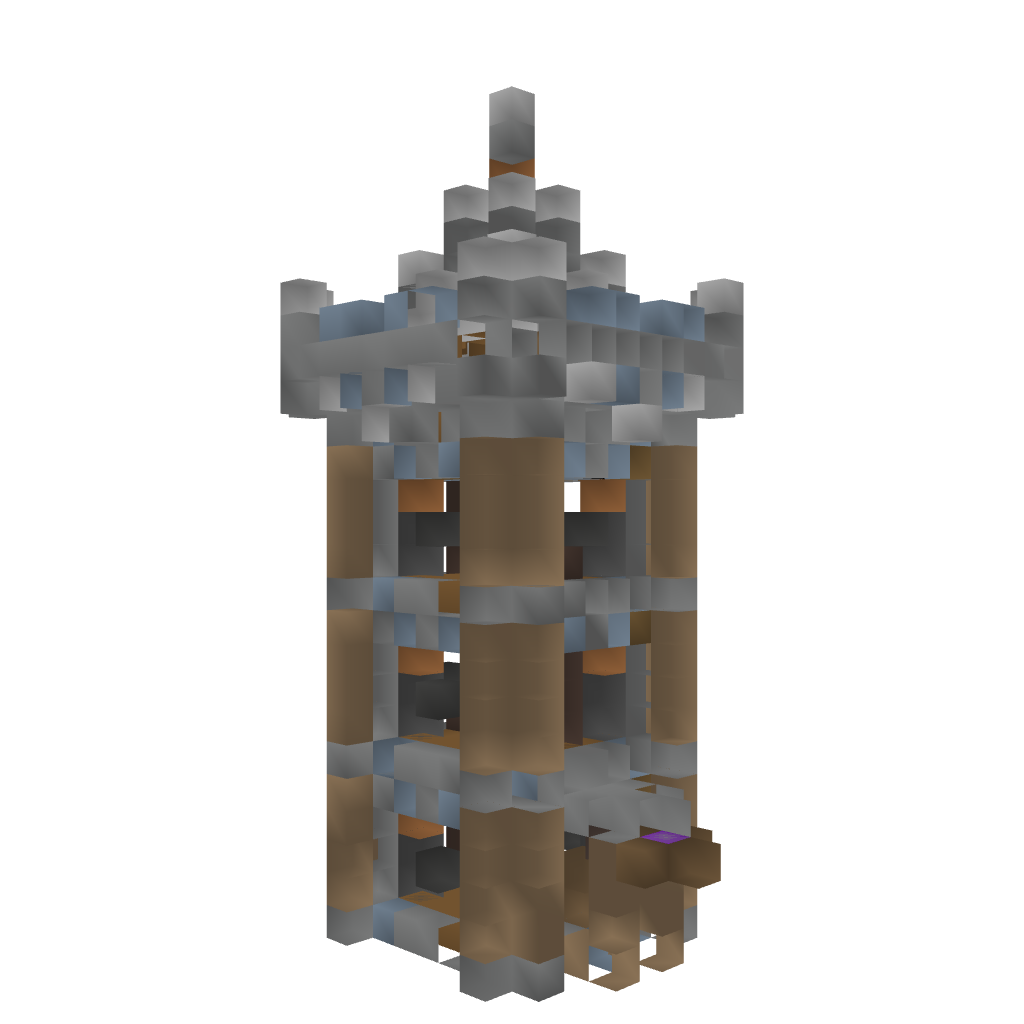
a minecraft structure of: MagicTower 1